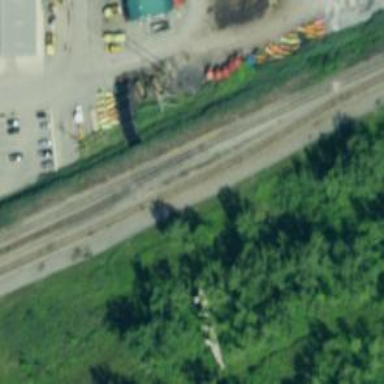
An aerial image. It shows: Railway yard.